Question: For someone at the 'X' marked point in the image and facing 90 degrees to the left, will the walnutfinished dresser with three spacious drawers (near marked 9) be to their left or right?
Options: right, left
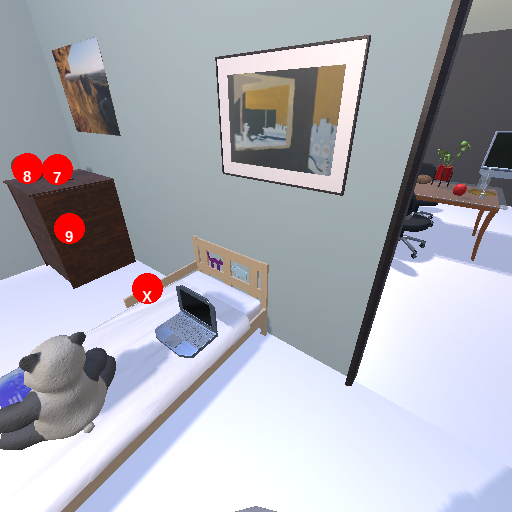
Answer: right